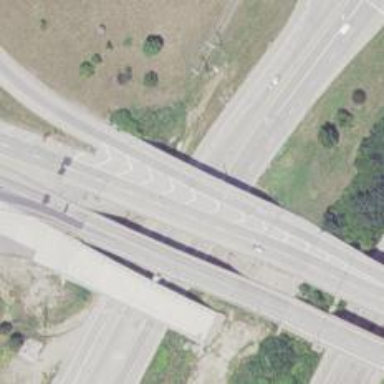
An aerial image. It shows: Primary highway.